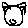
Label: cat